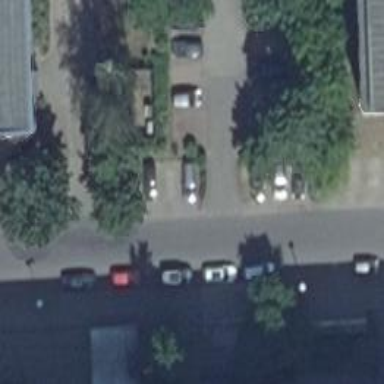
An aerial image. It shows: Residential road with asphalt surface and separate sidewalks. On-street parallel parking available on the left lane.